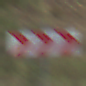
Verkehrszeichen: RichtungstafelnInKurvenGrossLinks
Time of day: Midday
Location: Outdoor (Nature)
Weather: PartlyCloudy
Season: Autumn
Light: Natural